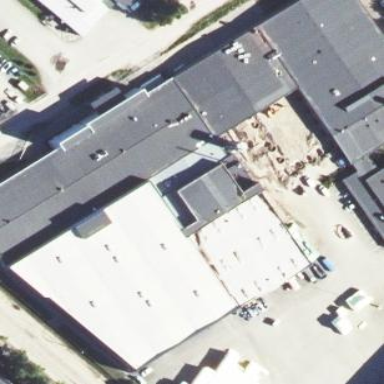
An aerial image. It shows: Industrial building.